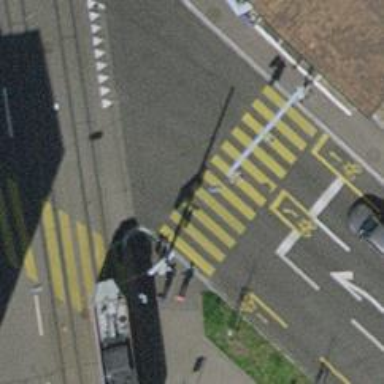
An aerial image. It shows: Road with traffic signals and zebra crossing. The crossing markings are zebra.